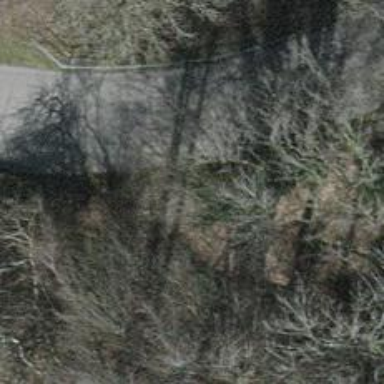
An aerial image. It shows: Unclassified road.